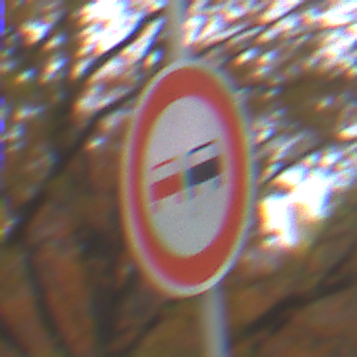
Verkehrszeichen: Ueberholverbot
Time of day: Midday
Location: Outdoor (Nature)
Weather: Overcast
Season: Autumn
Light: Natural